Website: crate-barrel
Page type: receipt
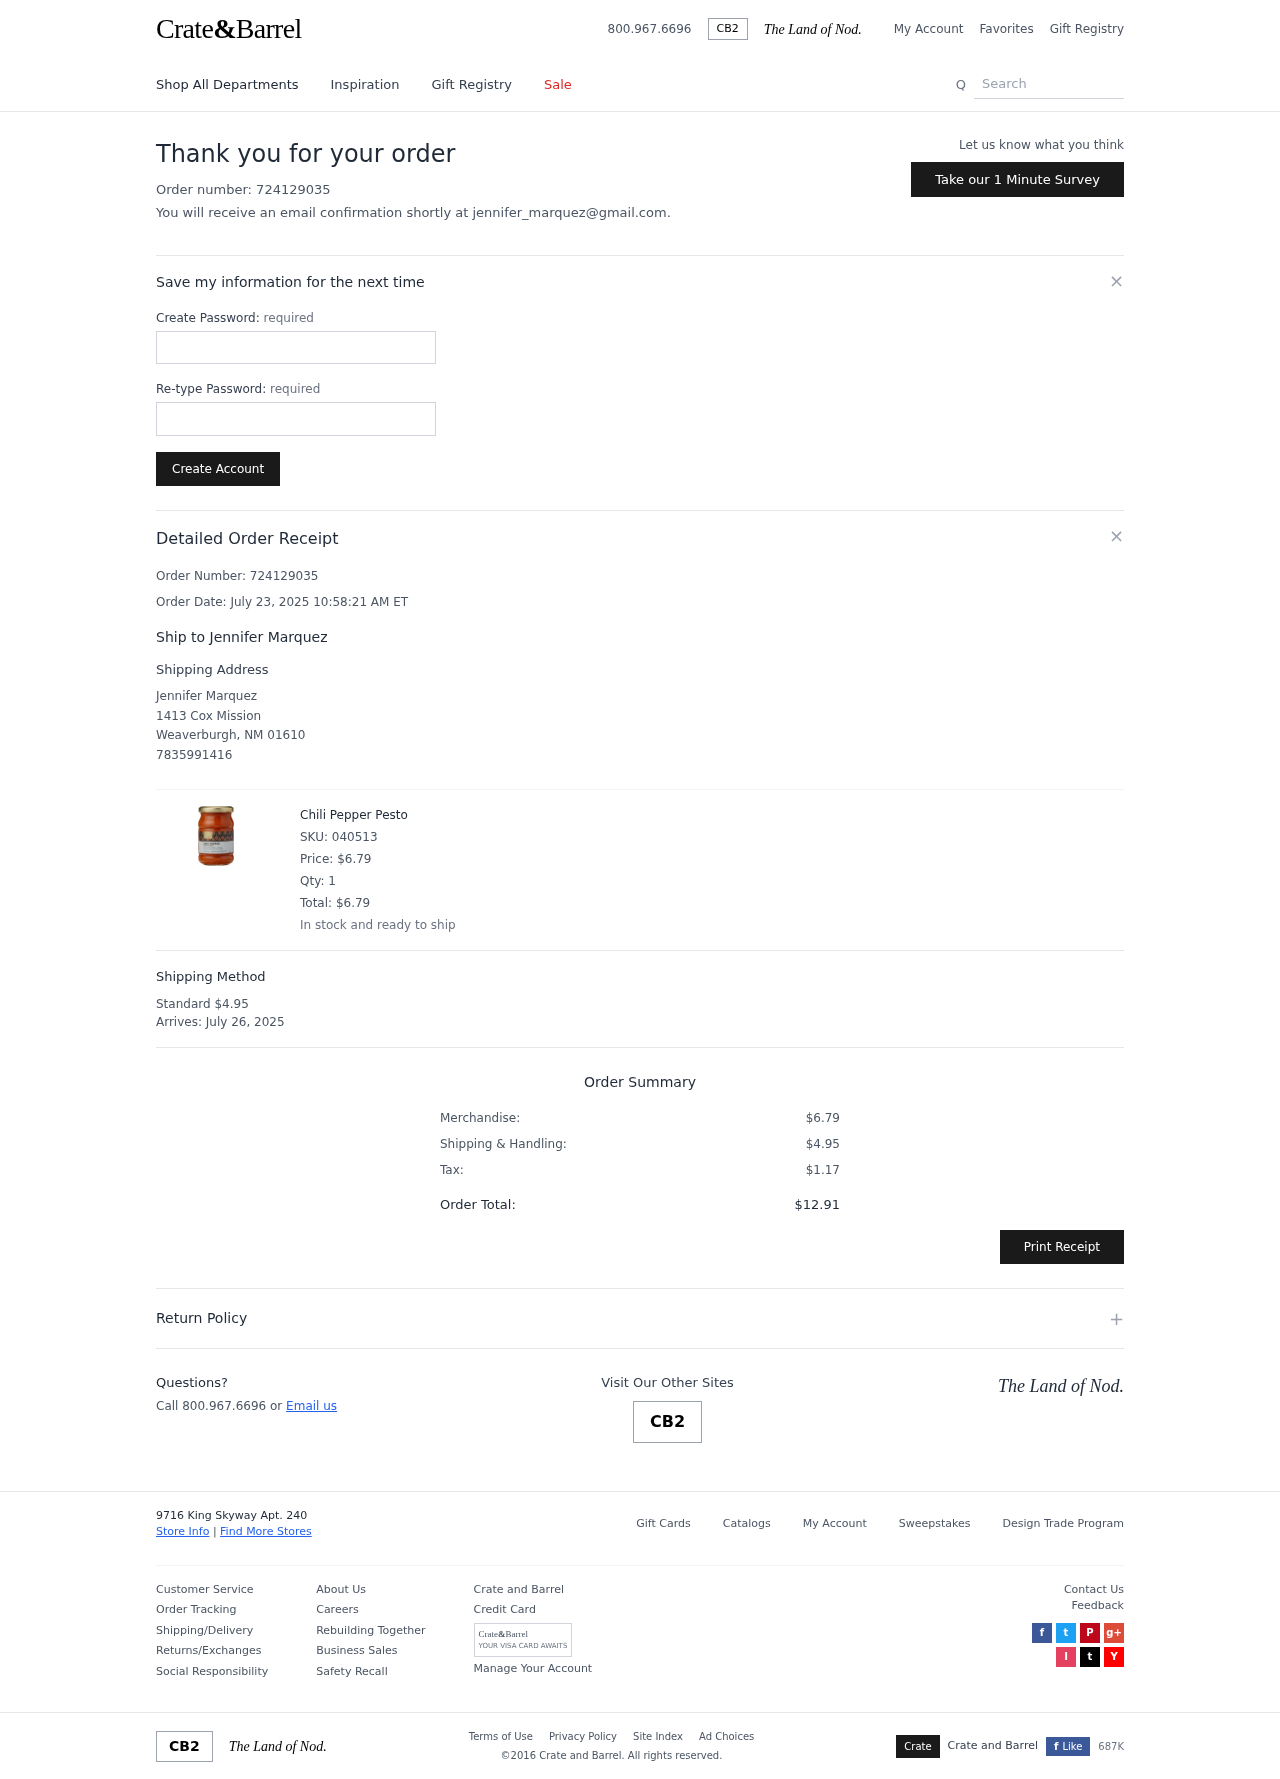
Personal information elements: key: PII_CITY
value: Weaverburgh
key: PII_EMAIL
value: jennifer_marquez@gmail.com
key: PII_FULLNAME
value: Jennifer Marquez
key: PII_FULLNAME
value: Ship to Jennifer Marquez
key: PII_PHONE
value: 7835991416
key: PII_POSTCODE
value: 01610
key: PII_STATE_ABBR
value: NM
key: PII_STREET
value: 1413 Cox Mission
Product elements: key: PRODUCT1_NAME
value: Chili Pepper Pesto
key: PRODUCT1_PRICE
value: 6.79
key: PRODUCT1_QUANTITY
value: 1
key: PRODUCT1_SKU
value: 040513
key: PRODUCT1_TOTAL
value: $6.79
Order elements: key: ORDER_ID
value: Order Number: 724129035
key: ORDER_ID
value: Order number: 724129035
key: ORDER_DATE
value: Order Date: July 23, 2025 10:58:21 AM ET
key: ORDER_SHIPPING_COST
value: $4.95
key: ORDER_DELIVERY_DATE
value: July 26, 2025
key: ORDER_SUBTOTAL
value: $6.79
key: ORDER_TAX
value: $1.17
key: ORDER_TOTAL
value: $12.91
Search elements: key: HEADER_SEARCH
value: Search